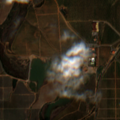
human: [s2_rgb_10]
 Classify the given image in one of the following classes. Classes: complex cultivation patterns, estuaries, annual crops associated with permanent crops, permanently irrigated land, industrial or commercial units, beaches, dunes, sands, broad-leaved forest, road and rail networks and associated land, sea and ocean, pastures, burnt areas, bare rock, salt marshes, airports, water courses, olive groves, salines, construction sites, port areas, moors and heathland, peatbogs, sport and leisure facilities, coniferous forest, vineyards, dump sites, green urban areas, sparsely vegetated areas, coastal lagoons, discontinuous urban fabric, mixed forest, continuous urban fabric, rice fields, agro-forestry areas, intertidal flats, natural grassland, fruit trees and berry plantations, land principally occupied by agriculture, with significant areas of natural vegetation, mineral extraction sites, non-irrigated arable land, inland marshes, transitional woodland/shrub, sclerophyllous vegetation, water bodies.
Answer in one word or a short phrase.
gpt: non-irrigated arable land, permanently irrigated land, vineyards, fruit trees and berry plantations, olive groves, water bodies